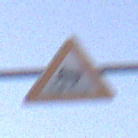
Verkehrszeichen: SchleuderOderRutschgefahr
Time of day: SunriseSunset
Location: Outdoor (RoadRail)
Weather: PartlyCloudy
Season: NotSpecified
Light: Natural